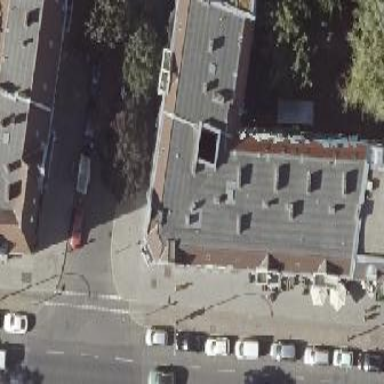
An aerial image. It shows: Unique apartment building with double saltbox roof shape.